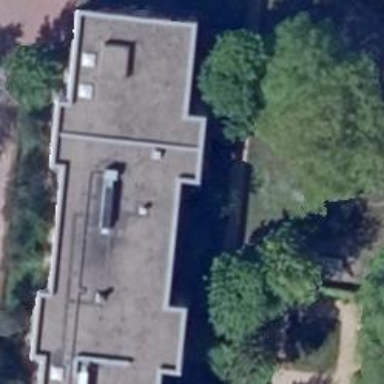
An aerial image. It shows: Hospital building.